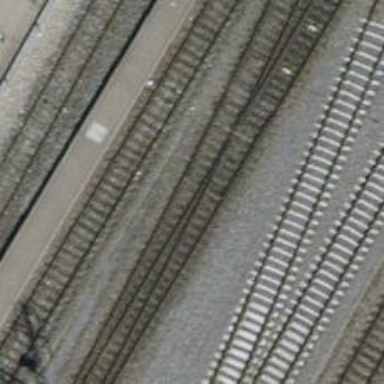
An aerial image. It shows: Single railway track with electrified contact line.